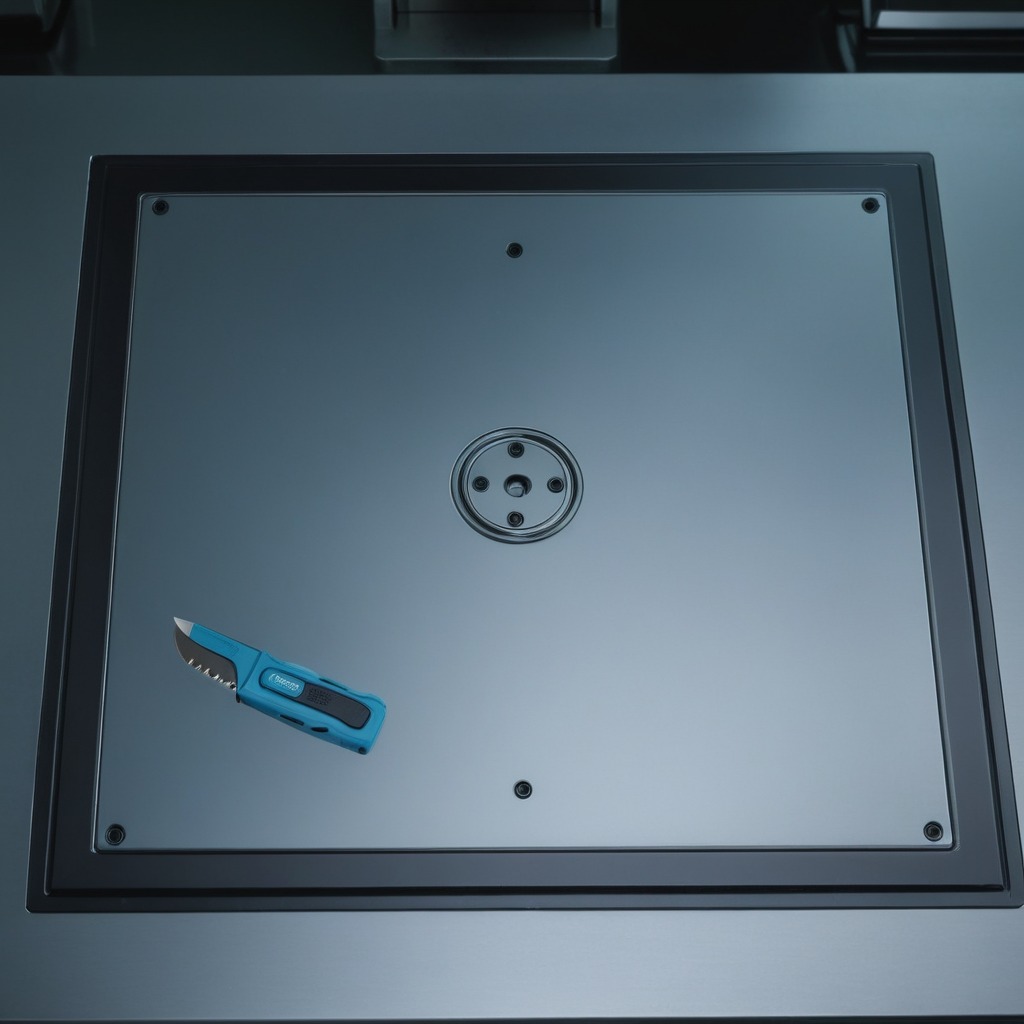
A utility knife is lying on the metal table.